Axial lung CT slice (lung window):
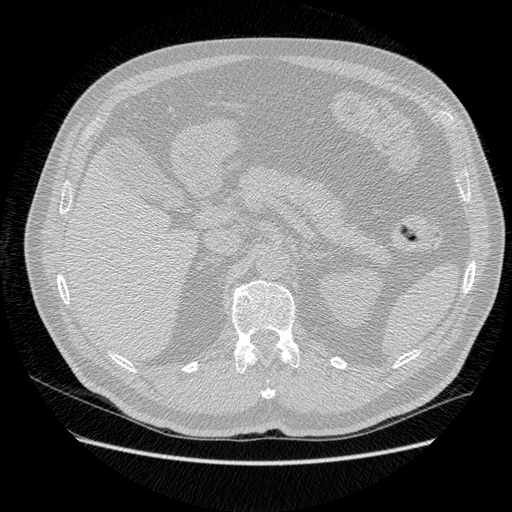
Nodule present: no